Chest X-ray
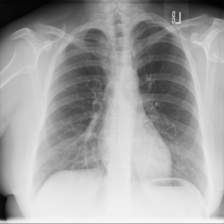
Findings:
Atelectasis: negative
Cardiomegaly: negative
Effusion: negative
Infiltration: negative
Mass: negative
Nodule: negative
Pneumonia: negative
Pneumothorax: negative
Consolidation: negative
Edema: negative
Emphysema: negative
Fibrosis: negative
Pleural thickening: negative
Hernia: negative